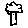
Label: tree